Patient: sex M, age 62
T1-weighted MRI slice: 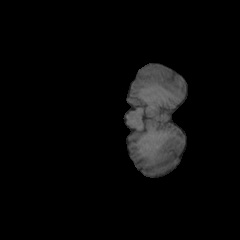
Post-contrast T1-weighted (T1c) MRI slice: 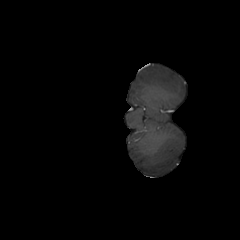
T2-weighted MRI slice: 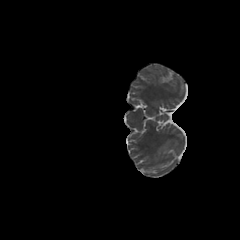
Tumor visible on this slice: no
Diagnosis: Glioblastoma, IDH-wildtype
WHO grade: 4